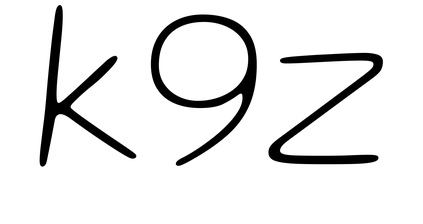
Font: Gluten_Thin